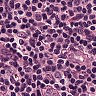
Metastatic tissue present: no